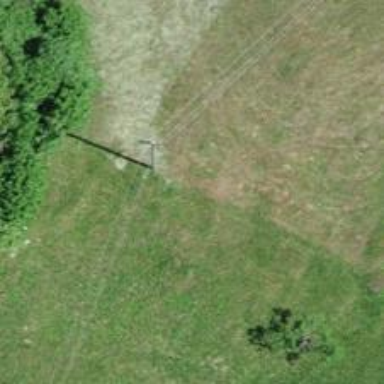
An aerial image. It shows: Power pole.